Here is the time-frequency (STFT) view of a rotor kit's vibration measurement. Classify the rotor condition as one of: normal, misalignment, unbalance, looseness.
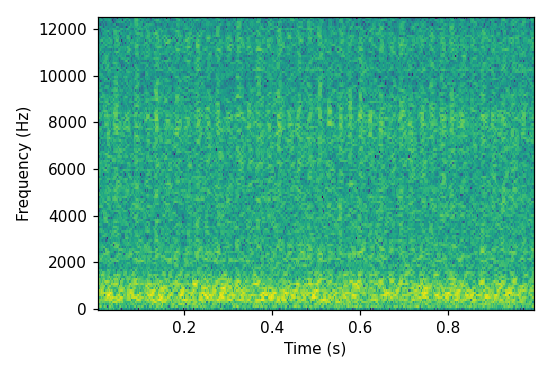
Answer: misalignment